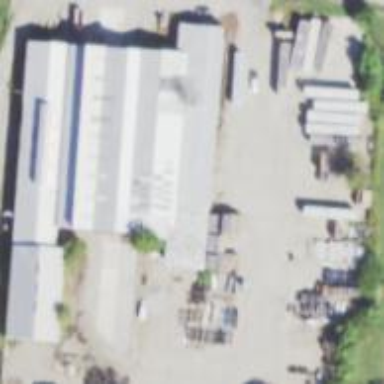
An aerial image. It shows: Commercial building.